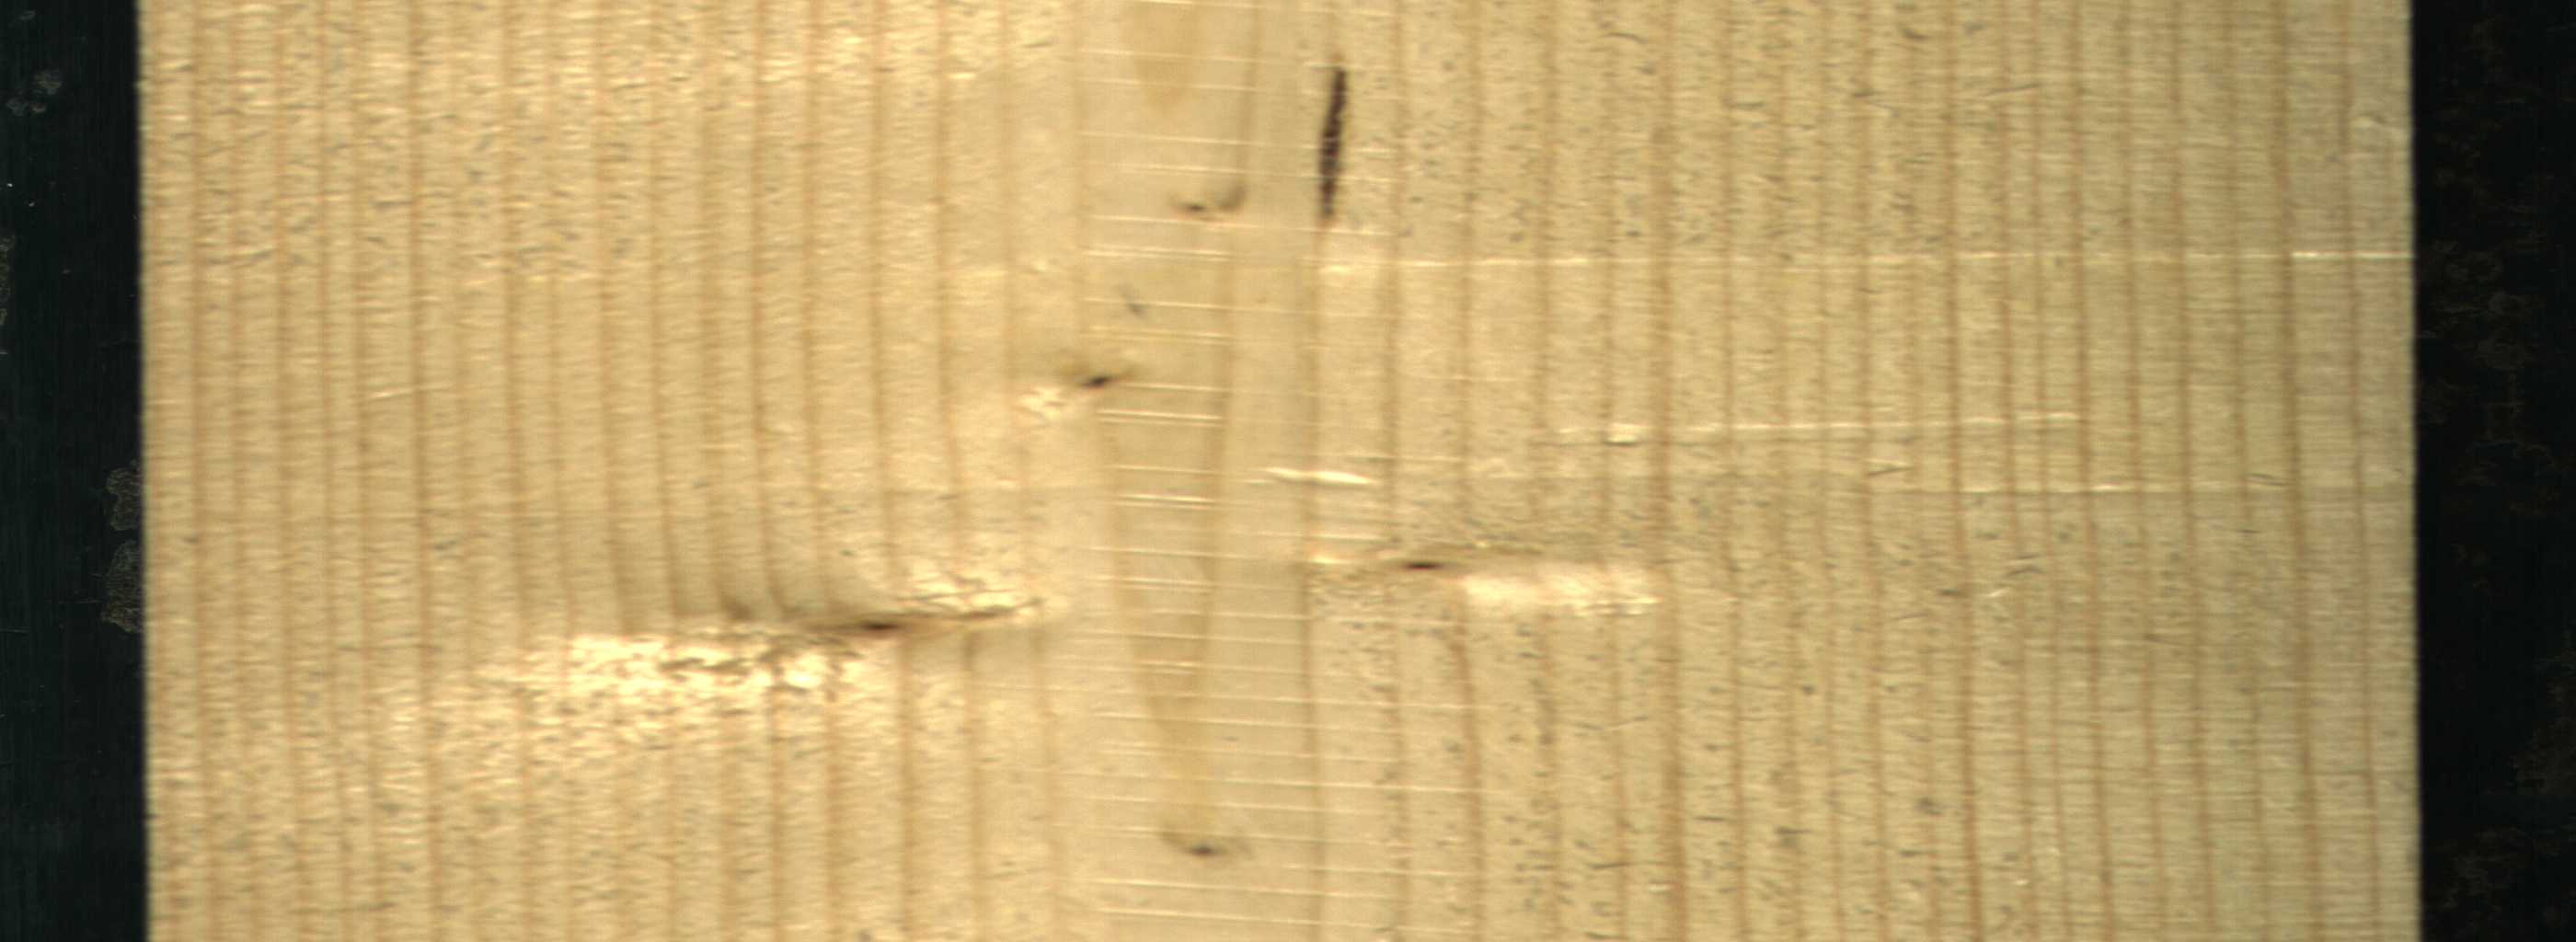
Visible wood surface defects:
resin
Live_Knot
Live_Knot